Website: crate-barrel
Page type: billing-address
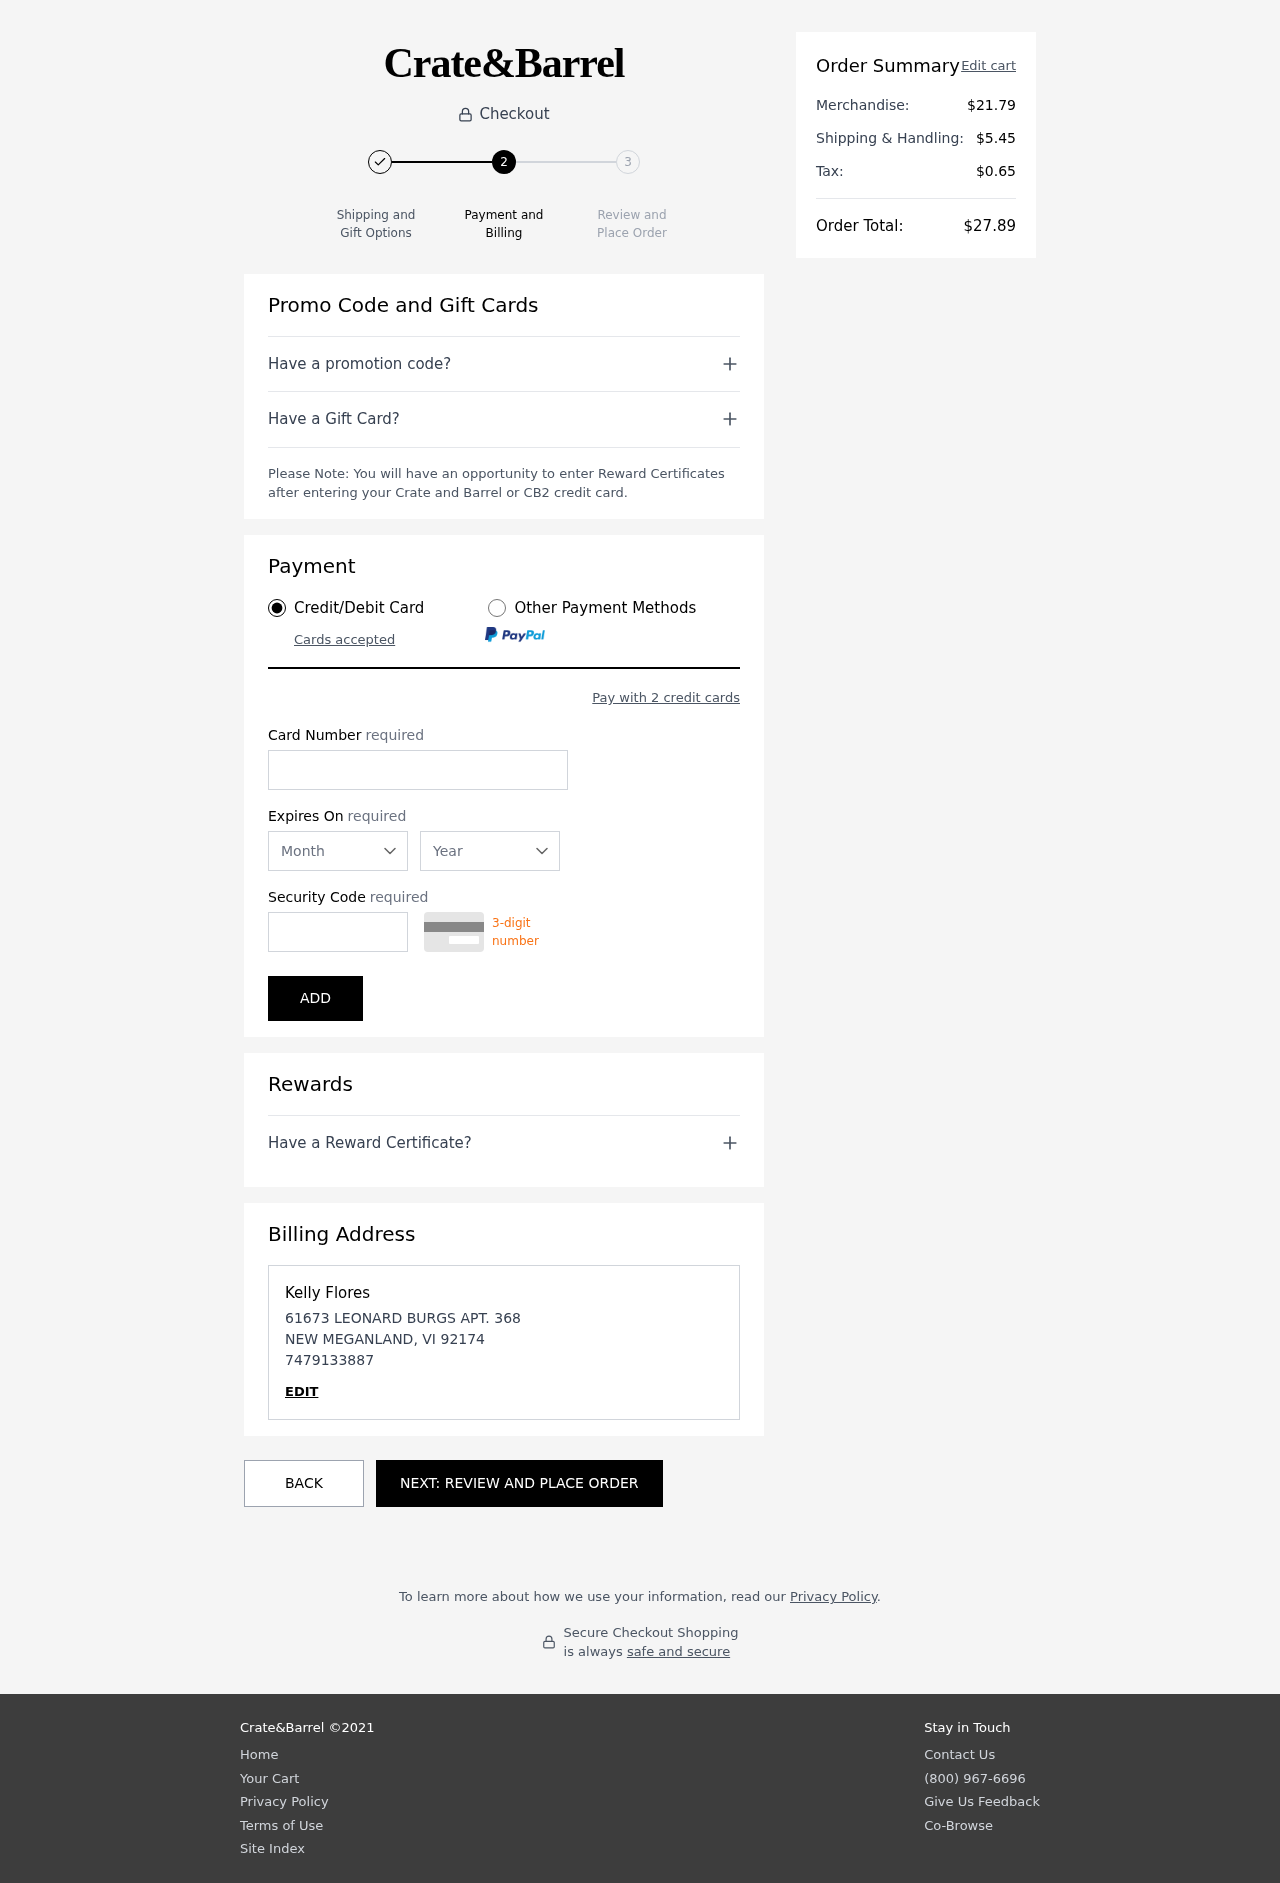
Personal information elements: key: PII_CARD_CVV
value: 174
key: PII_CARD_EXPIRY_MONTH
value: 06
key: PII_CARD_EXPIRY_YEAR
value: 29
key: PII_CARD_NUMBER
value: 4602 1211 9723 3594
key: PII_CITY
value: NEW MEGANLAND
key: PII_FULLNAME
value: Kelly Flores
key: PII_PHONE
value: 7479133887
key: PII_POSTCODE
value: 92174
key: PII_STATE_ABBR
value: VI
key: PII_STREET
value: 61673 LEONARD BURGS APT. 368
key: PII_FIRSTNAME
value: Kelly
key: PII_LASTNAME
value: Flores
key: PII_PHONE_LINE
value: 3887
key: PII_PHONE_SUFFIX
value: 3887
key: PII_STATE
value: VI
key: PII_POSTCODE_FULL
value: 92174
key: PII_PHONE2
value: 7479133887
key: PII_PHONE3
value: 7479133887
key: PII_FULLNAME2
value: Kelly Flores
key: PII_FULLNAME3
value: Kelly Flores
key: PII_FIRSTNAME2
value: Kelly
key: PII_FIRSTNAME3
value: Kelly
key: PII_LASTNAME2
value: Flores
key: PII_LASTNAME3
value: Flores
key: PII_FIRSTNAME_DERIVED
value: Kelly
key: PII_LASTNAME_DERIVED
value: Flores
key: PII_PHONE_NUMERIC
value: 7479133887
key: PII_PHONE_LINE_NUMERIC
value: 3887
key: PII_PHONE_SUFFIX_NUMERIC
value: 3887
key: PII_POSTCODE_NUMERIC
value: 92174
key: PII_PHONE2_NUMERIC
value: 7479133887
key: PII_PHONE3_NUMERIC
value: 7479133887
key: PII_FULLNAME_DERIVED
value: Kelly Flores
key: PII_NAME_FULL_DERIVED
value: Kelly Flores
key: PII_PHONE_DIGITS
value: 7479133887
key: PII_PHONE_LAST4
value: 3887
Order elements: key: ORDER_SUBTOTAL
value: $21.79
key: ORDER_SHIPPING_COST
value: $5.45
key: ORDER_TAX
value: $0.65
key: ORDER_TOTAL
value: $27.89